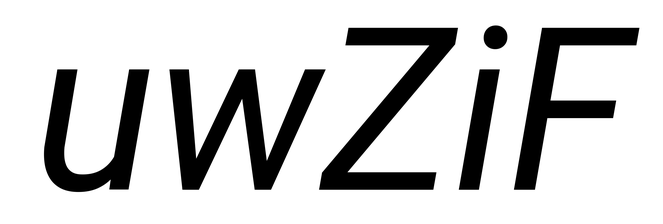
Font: Roboto-Italic_Italic